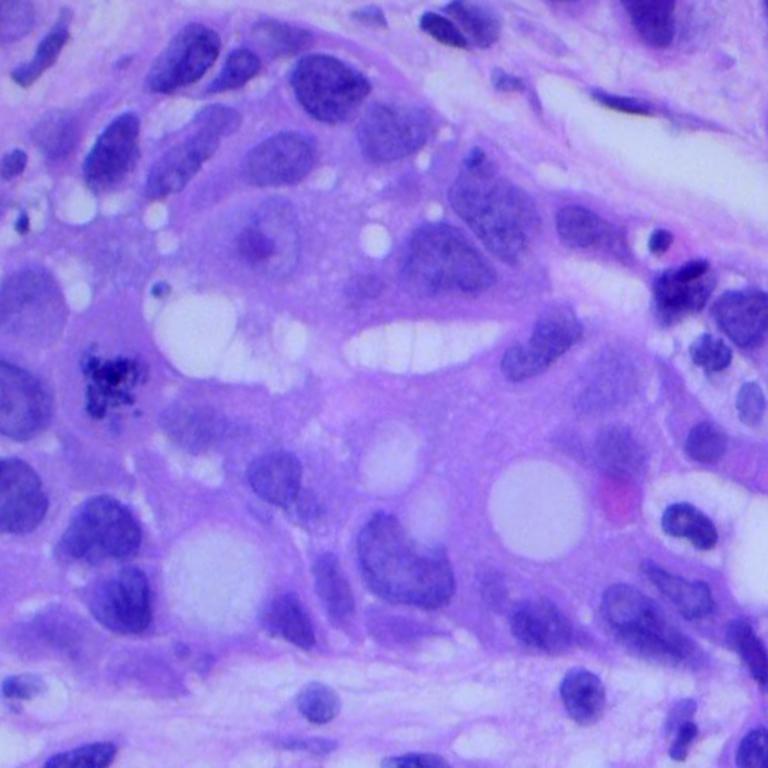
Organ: lung
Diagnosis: adenocarcinomas